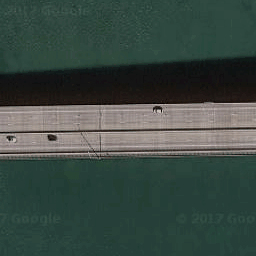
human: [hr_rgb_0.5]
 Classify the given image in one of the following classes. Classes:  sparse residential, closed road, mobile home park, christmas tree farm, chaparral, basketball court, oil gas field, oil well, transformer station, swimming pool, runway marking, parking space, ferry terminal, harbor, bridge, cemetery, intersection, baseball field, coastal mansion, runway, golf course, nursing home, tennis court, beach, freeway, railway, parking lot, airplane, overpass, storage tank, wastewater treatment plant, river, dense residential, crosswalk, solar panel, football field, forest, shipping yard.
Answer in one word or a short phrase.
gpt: bridge